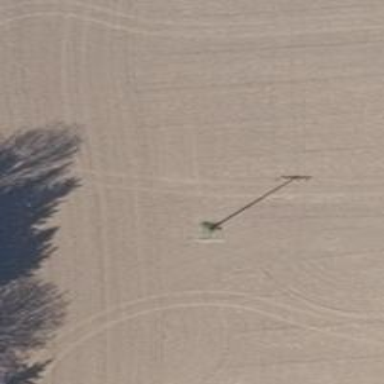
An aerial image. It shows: Minor power line with 3 cables.